Field crop: maize
Growth stage: 2
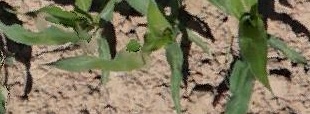
Species: maize